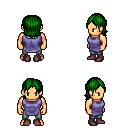
a pixel art fantasy rpg character, male body template, human, tanned skin, chain tabard jacket, teal pants, green long bangs hairstyle, maroon shoes, four views (front, back, left, right), 2x2 character sprite sheet, small pixel art, hard edges, no anti-aliasing